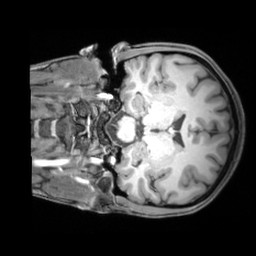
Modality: T1w
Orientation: coronal
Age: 26
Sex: female
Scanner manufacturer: siemens
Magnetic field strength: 3 T
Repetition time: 1.97 s
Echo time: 0.00206 s